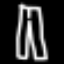
Label: pants